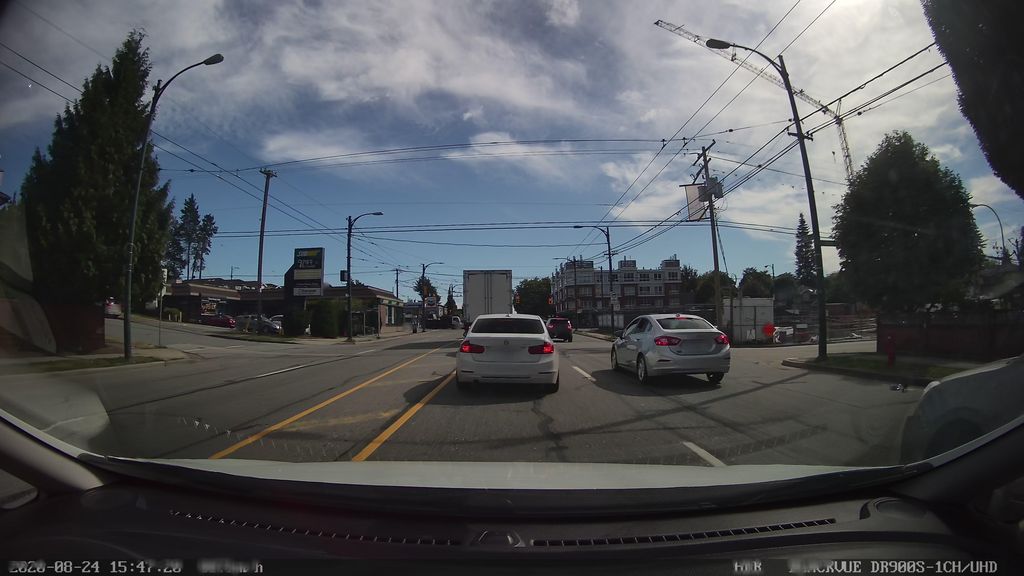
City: vancouver